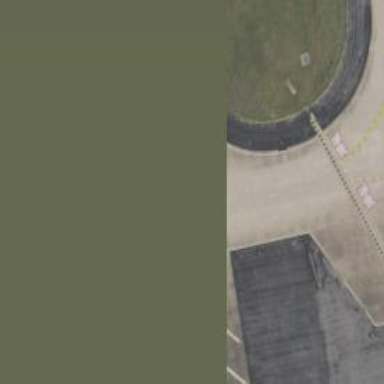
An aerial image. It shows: Image of taxiway at airport.